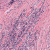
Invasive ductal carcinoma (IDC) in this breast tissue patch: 1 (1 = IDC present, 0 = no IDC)